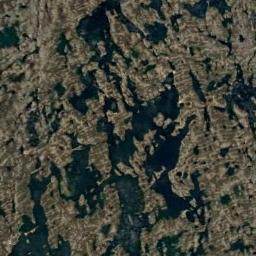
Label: wetland